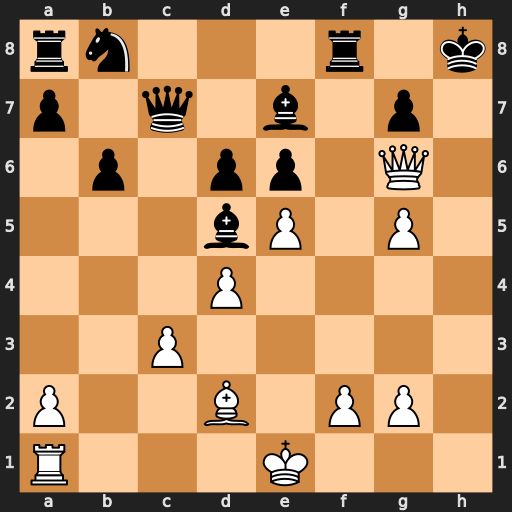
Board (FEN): rn3r1k/p1q1b1p1/1p1pp1Q1/3bP1P1/3P4/2P5/P2B1PP1/R3K3
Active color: w
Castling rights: Q
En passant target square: -
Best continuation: Qh5+ Kg8 g6 Rf4 Qh7+ Kf8 Qh8#